Question: Count the number of objects in the diagram.
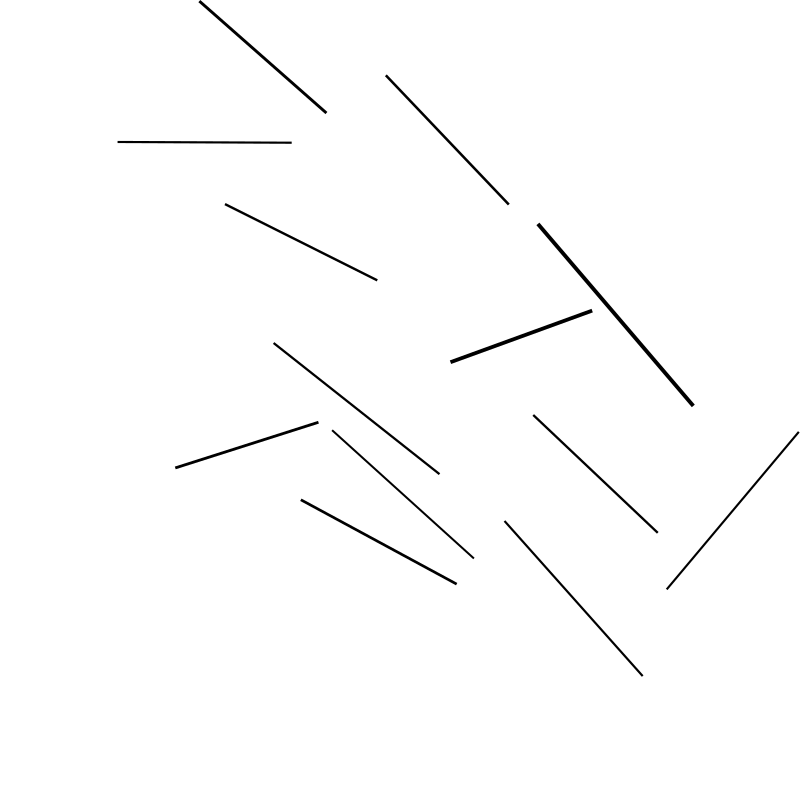
Answer: 13